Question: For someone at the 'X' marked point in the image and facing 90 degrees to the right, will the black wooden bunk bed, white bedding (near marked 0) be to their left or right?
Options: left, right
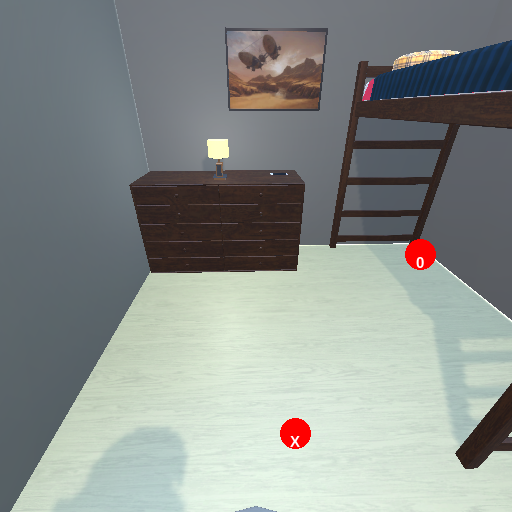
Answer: left